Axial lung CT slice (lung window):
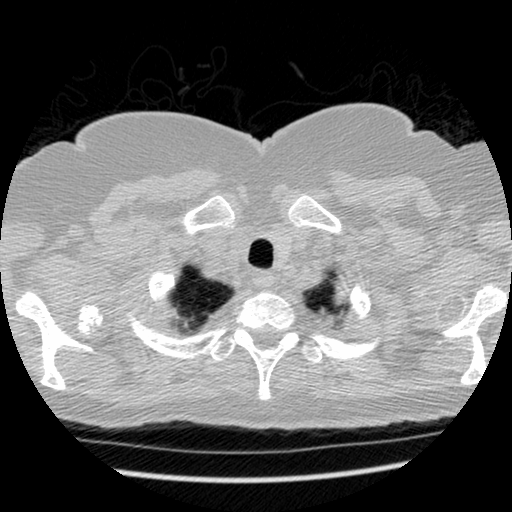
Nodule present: no